Field crop: maize
Growth stage: 2
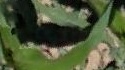
Species: maize